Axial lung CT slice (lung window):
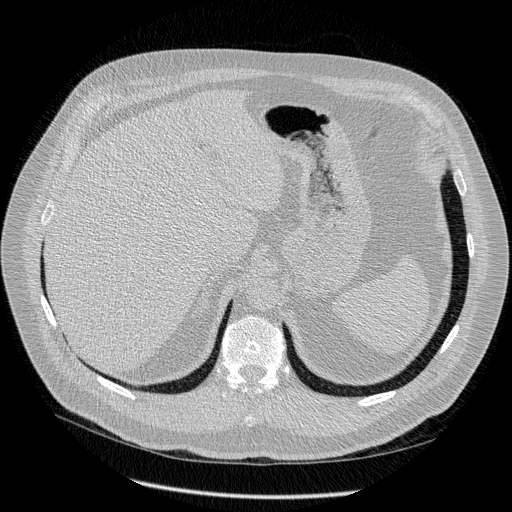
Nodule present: no